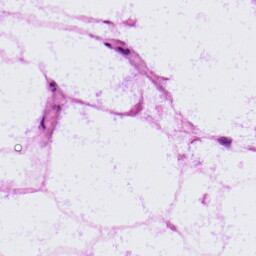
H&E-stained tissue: LymphNode